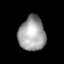
Tissue: lung
Cell type: Endothelial cells
Senescence score: 0.648
Nuclear area (px): 887
Mean DAPI intensity: 162.767